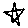
Label: star